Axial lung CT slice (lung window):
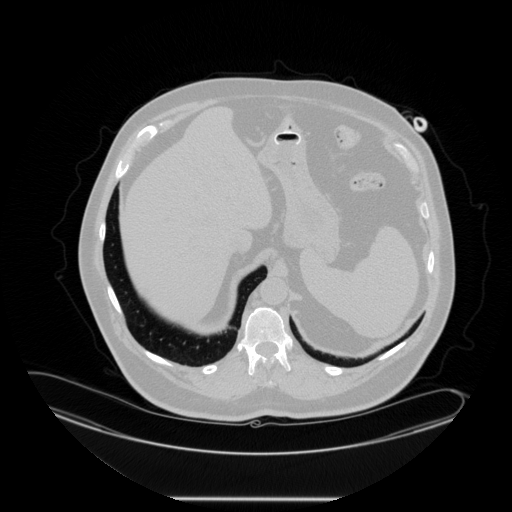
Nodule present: no